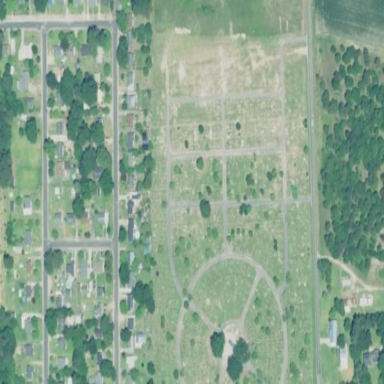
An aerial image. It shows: Cemetery.